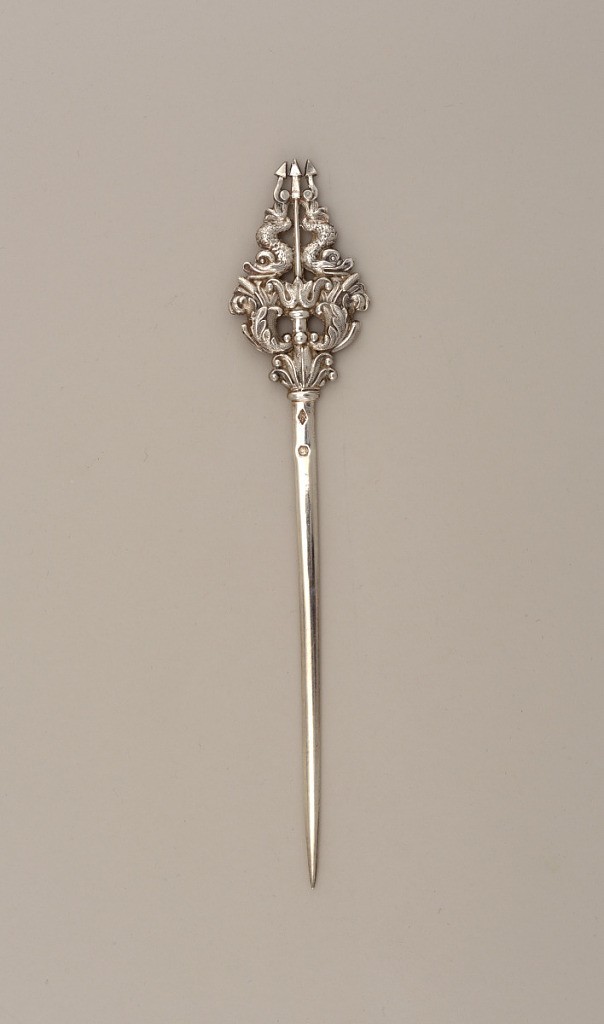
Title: Seafood Skewer with Dolphin and Trident Finial
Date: late 19th century
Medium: silver
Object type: skewer
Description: Tapering pointing blade or pin; cast terminal embossed with cat-tail topped acanthus fronds below a pair of opposing dolphins centering a trident;